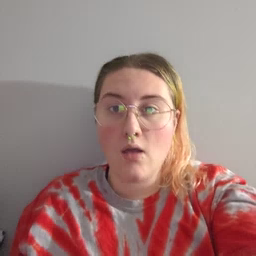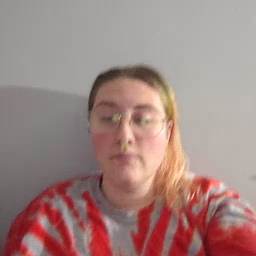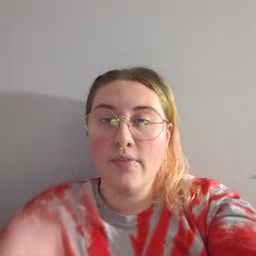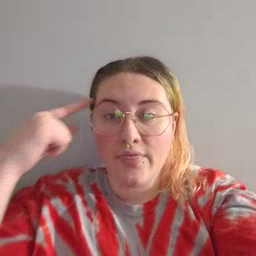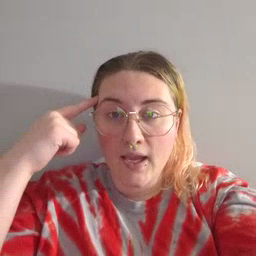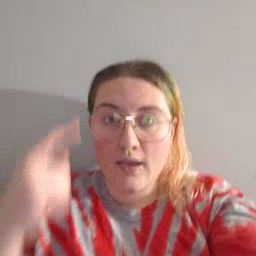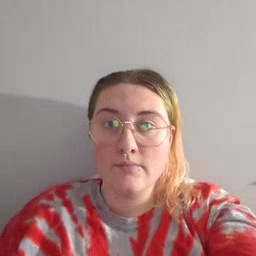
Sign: think